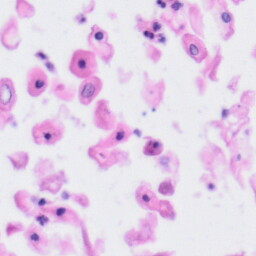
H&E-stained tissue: Tonsil